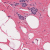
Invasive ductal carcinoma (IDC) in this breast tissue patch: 0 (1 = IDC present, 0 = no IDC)